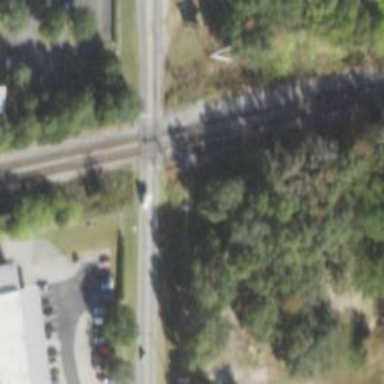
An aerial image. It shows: Railway level crossing.